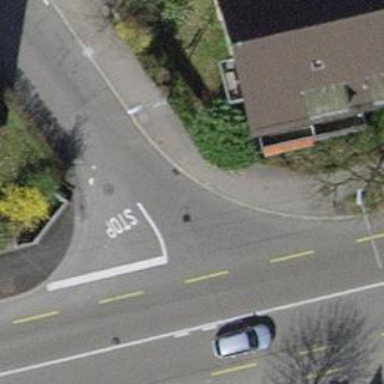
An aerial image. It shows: Residential road with asphalt surface. There is sidewalk on the left side.